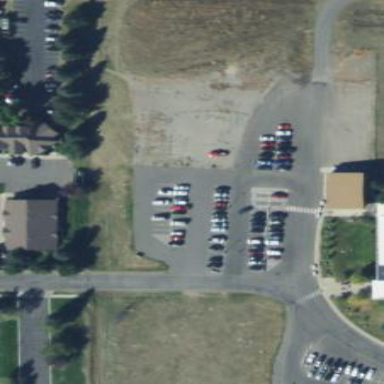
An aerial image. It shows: Parking area.